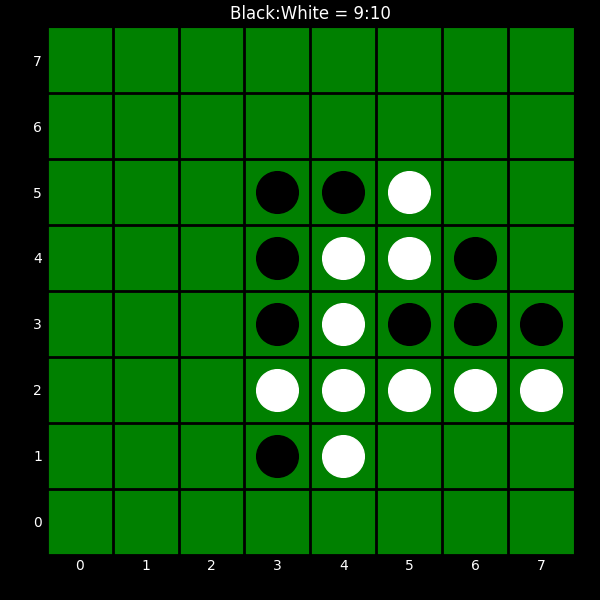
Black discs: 9
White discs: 10